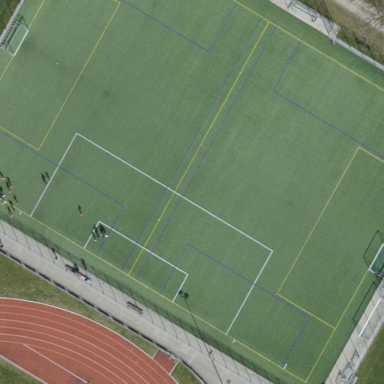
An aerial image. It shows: Soccer pitch designated for leisure and sports activities.